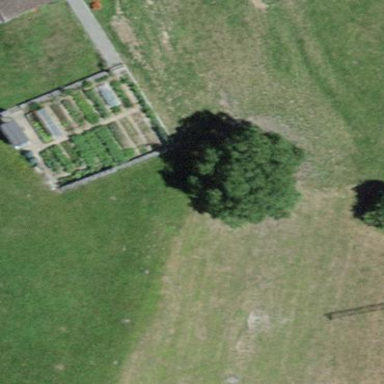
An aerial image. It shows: Garden area designated for leisure land.